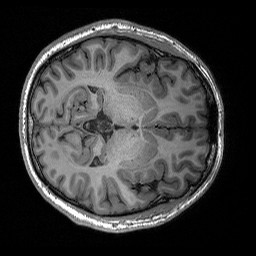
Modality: T1w
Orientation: axial